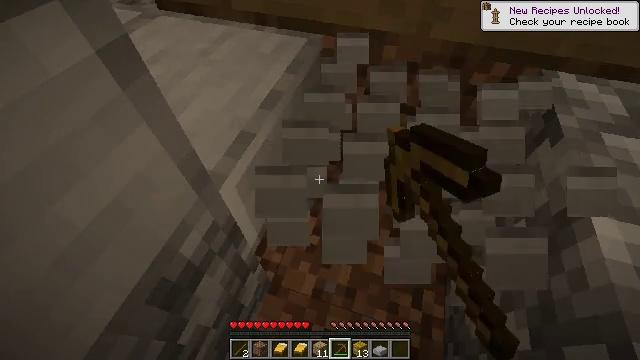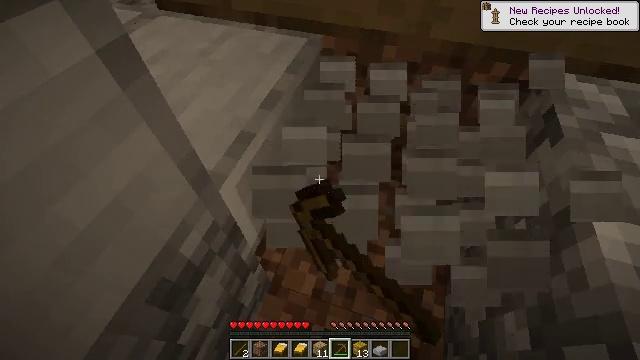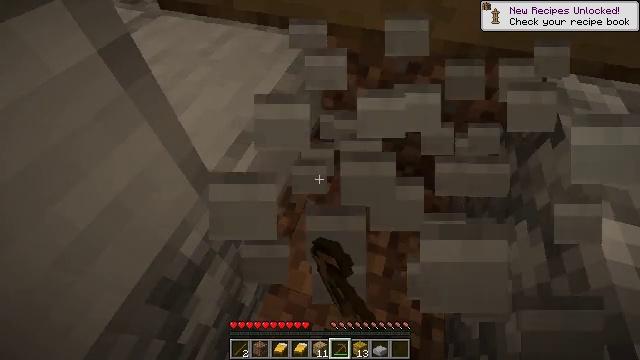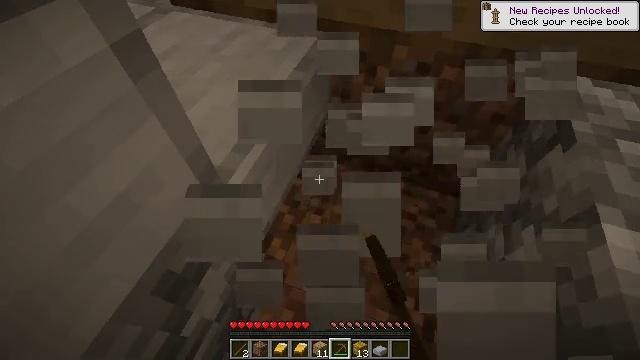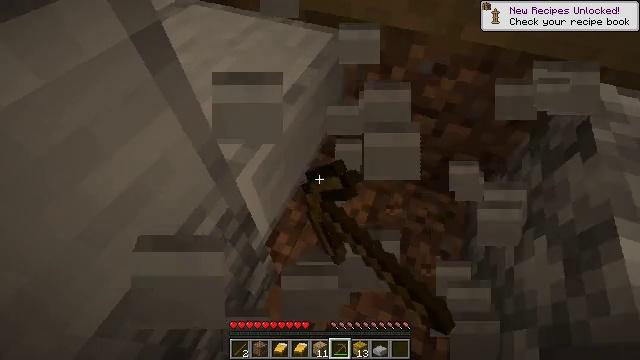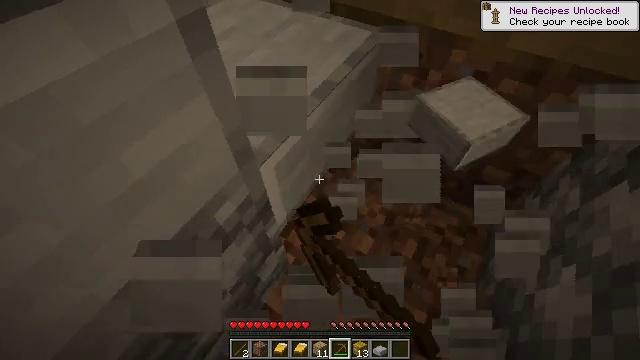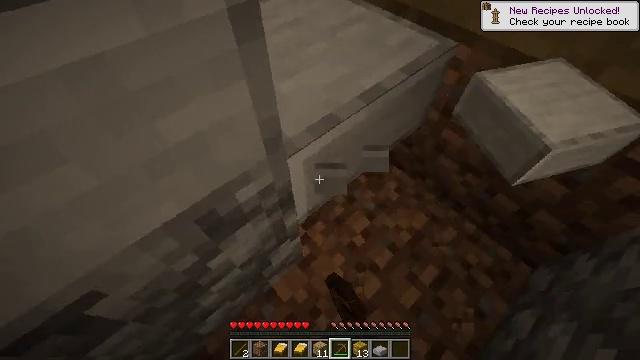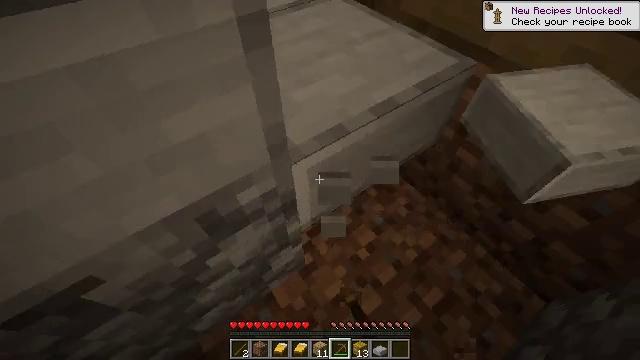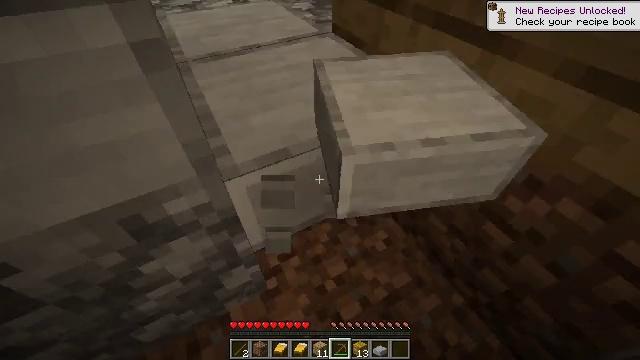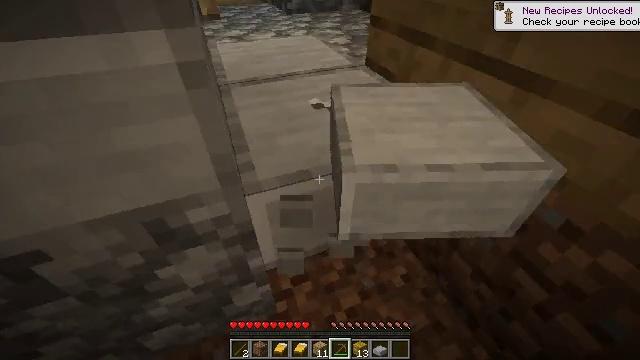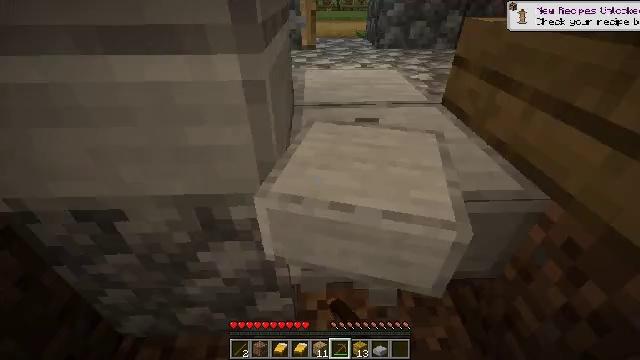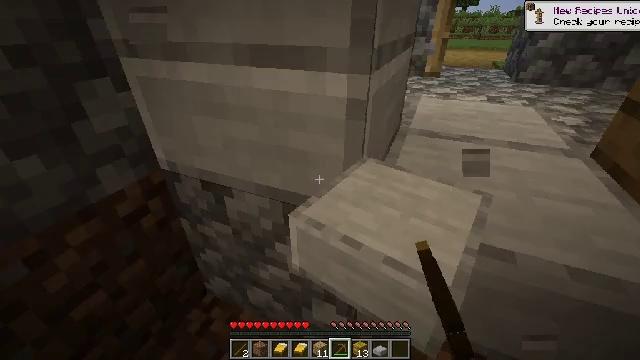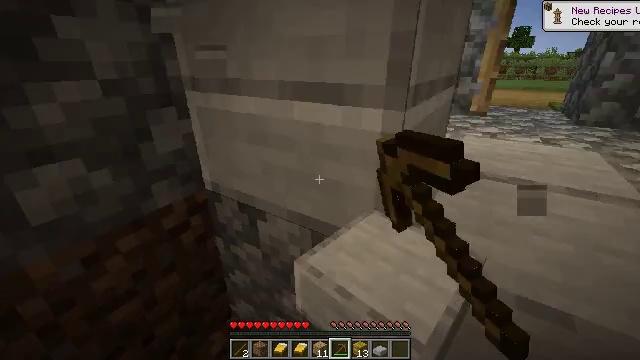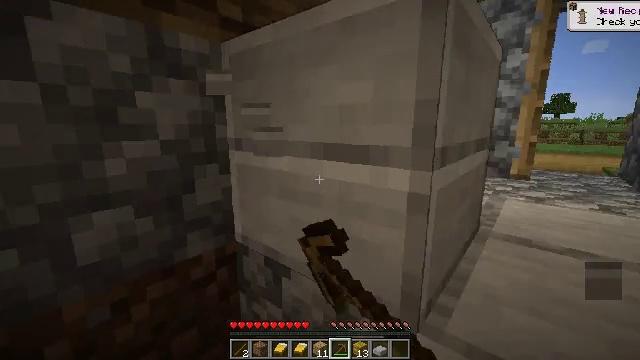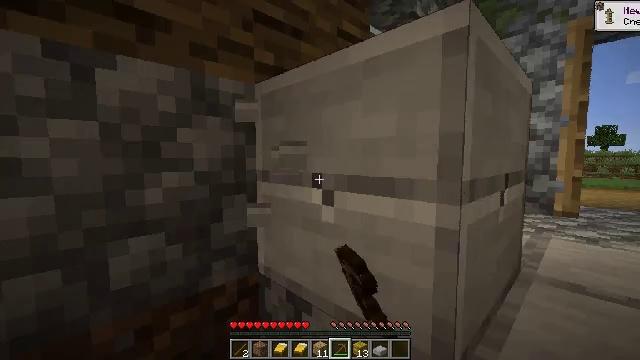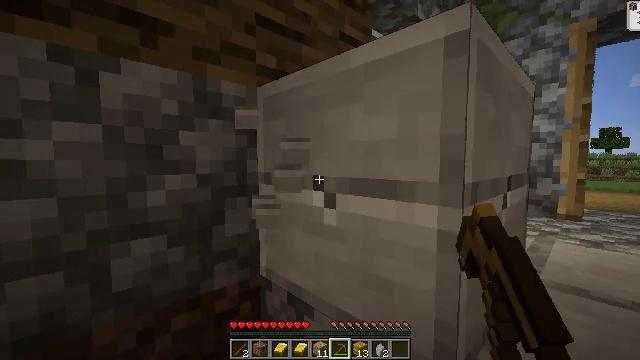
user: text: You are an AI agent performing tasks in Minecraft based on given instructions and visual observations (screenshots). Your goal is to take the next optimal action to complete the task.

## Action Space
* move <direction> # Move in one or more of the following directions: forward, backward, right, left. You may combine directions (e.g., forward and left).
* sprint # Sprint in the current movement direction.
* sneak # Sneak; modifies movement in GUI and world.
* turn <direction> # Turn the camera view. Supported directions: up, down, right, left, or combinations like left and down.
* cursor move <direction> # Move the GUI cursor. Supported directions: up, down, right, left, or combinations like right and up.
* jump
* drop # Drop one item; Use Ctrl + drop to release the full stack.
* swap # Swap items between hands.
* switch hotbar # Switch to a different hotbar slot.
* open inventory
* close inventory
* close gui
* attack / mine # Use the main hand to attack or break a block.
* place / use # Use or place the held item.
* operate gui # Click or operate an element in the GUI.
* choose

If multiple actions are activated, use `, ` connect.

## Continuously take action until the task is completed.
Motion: motion action
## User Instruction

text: Retrieve the smooth stone slab from the ground.
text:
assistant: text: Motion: attack / mine
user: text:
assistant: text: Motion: attack / mine
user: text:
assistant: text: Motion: turn left, attack / mine
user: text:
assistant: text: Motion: turn left, attack / mine
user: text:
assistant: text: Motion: turn left, attack / mine
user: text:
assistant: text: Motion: move right, turn left, attack / mine
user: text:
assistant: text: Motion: move right, turn left and up, attack / mine
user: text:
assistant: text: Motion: move right, turn left and up, attack / mine
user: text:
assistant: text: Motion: turn left and up, attack / mine
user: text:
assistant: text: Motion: turn left and up, attack / mine
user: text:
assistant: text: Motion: turn left and up, attack / mine
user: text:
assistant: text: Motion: turn left and up, attack / mine
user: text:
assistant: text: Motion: turn left and up, attack / mine
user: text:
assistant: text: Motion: turn left and up, attack / mine
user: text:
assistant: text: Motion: attack / mine
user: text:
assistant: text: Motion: attack / mine
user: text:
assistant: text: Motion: attack / mine
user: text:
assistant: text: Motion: attack / mine
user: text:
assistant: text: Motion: attack / mine
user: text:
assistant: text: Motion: turn right, attack / mine
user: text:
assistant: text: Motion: turn right, attack / mine
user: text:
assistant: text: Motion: turn right and down, attack / mine
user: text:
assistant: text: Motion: turn right, attack / mine
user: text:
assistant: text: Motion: attack / mine
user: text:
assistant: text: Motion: attack / mine
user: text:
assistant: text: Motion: attack / mine
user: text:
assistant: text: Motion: attack / mine
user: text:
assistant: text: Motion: attack / mine
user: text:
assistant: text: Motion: attack / mine
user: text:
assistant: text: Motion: attack / mine